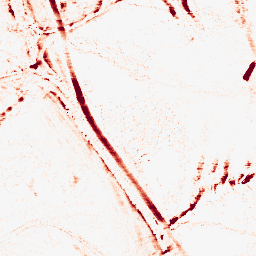
Category: morphological
Decomposition family: morphological_ellipse
Decomposition parameters: operation: opening
width: 5
height: 10
Upsampling method: sinc_blackman
Upsampling parameters: scale: 2
kernel_size: 16
Upsampling scale: 2